Question: I want to make a SQL select-query to select everything, but when the 'client', 'thickness' and 'material' are the same their value of 'amount' should be added.
How would I go about creating such a query?

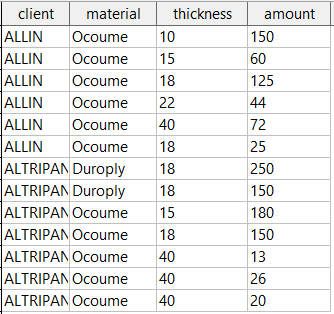
Answer: If I understand you correctly. You could do something like this:
'''
SELECT
client,
thickness,
material,
SUM(amount) AS TotalAmount
FROM
Table1
GROUP BY
client,
thickness,
material
'''